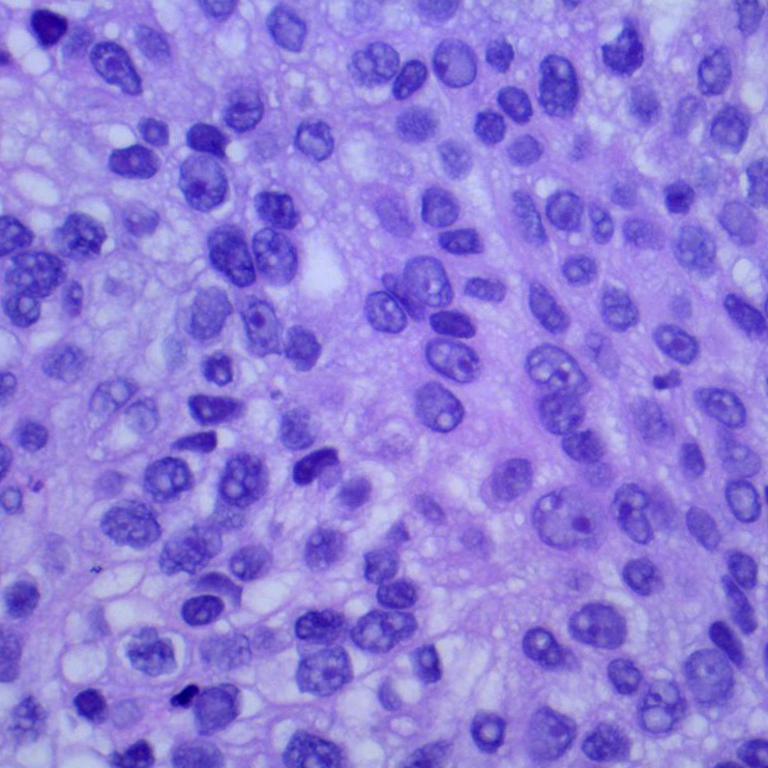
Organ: lung
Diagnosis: squamous carcinomas